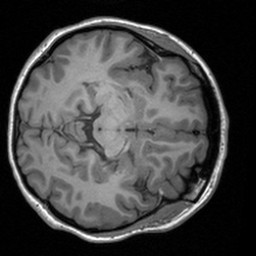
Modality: T1w
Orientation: axial
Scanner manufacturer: siemens
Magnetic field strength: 3 T
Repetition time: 1.9 s
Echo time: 0.00226 s